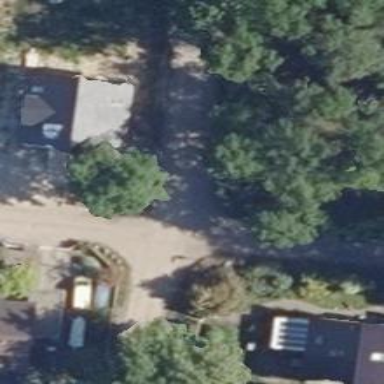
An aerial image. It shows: Residential road with gravel surface.